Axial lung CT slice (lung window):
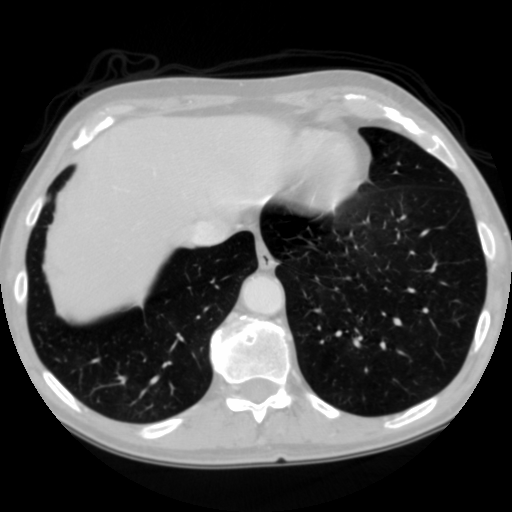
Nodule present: no